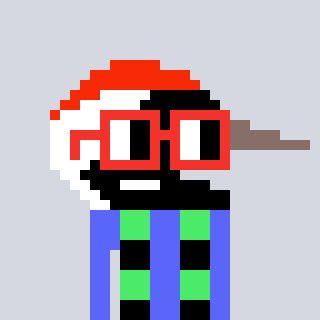
a pixel art character with square red glasses, a crane-shaped head and a purple-colored body on a cool background